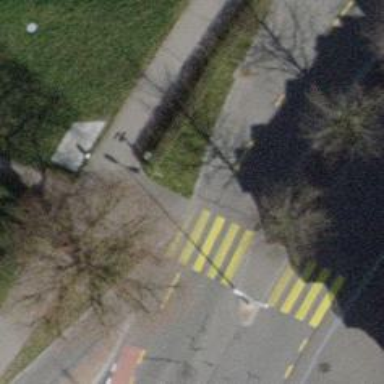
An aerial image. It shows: Uncontrolled zebra crossing with central island.